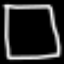
Label: square